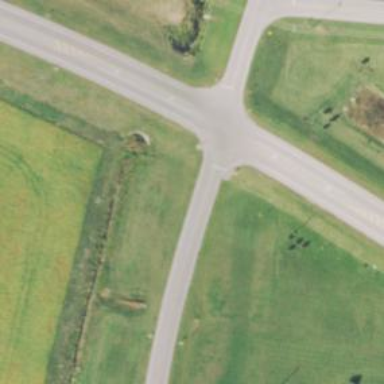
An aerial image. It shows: Stop road.